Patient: sex M, age 57
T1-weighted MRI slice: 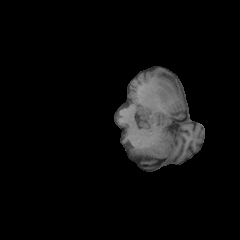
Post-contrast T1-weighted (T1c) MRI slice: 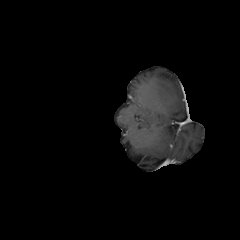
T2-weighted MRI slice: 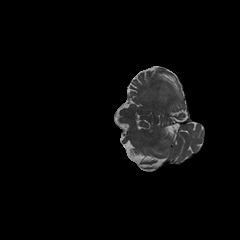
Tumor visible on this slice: no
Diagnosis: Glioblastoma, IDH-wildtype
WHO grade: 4